Question: I have a modem with a serial port but my PC does not have a serial port. Hence, I bought an adapter like below picture. Once the modem switch to transmit mode, it can send something but it could never switch back to receive mode and its data light goes red. Does such an adapter may cause this failure? I am not familiar with these communication things such as full duplex etc.

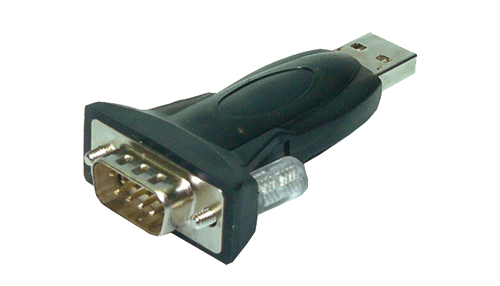
Answer: Most likely your issue is not an adapter itself, but software settings.
It is very important to properly set settings like speed, parity, flow control, etc.
On Linux, probably easiest way to check on these is to use 'minicom'.
Most serial port devices max out at 115200 bps (however there are some USB/serial ports that support speeds as high as 2 mbps).
Most serial devices use '8' bits per byte, 'n'o parity, and use '1' stop but (aka '8N1').
And finally, one important setting is flow control. Best and very often supported is hardware flow control (aka 'RTS/CTS'). Some devices do not support RTS/CTS, but support software flow control, aka 'XON/XOFF'. It is typically bad idea to not use any flow control.
For your modem, you should try running 'minicom -D /dev/ttyUSBn' (where 'n' is your device number, most likely '0'), get to configuration mode using , and use following settings: speed '115200', '8N1' (8 bits/byte, no parity, 1 stop bit), 'RTS/CTS' (hw flow control, preferable) or 'XON/XOFF' (sw flow control).
You can also use Linux utility 'stty' to set these parameters on port by default, but since your device is USB, these settings will be lost as soon as USB device is disconnected - so it is better to have your modem program know how to configure these settings without external helpers.